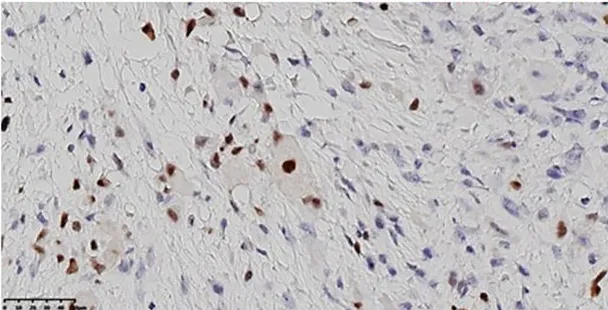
Representative histologic images of rhabdomyosarcoma. (B) MyoD1 (+) by immunohistochemistry.
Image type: pathology (immunostaining)